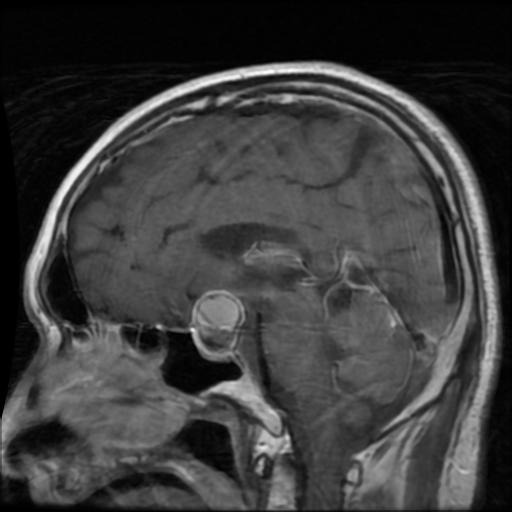
Label: pituitary